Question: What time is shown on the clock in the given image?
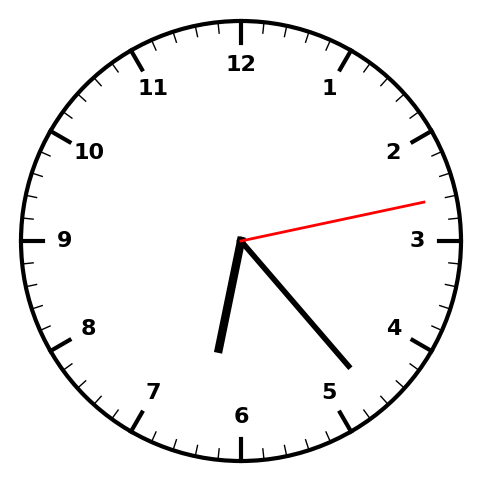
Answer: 06:23:13